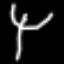
Label: fork